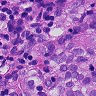
Metastatic tissue present: yes